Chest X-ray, AP view. Patient: 45 years old, sex M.
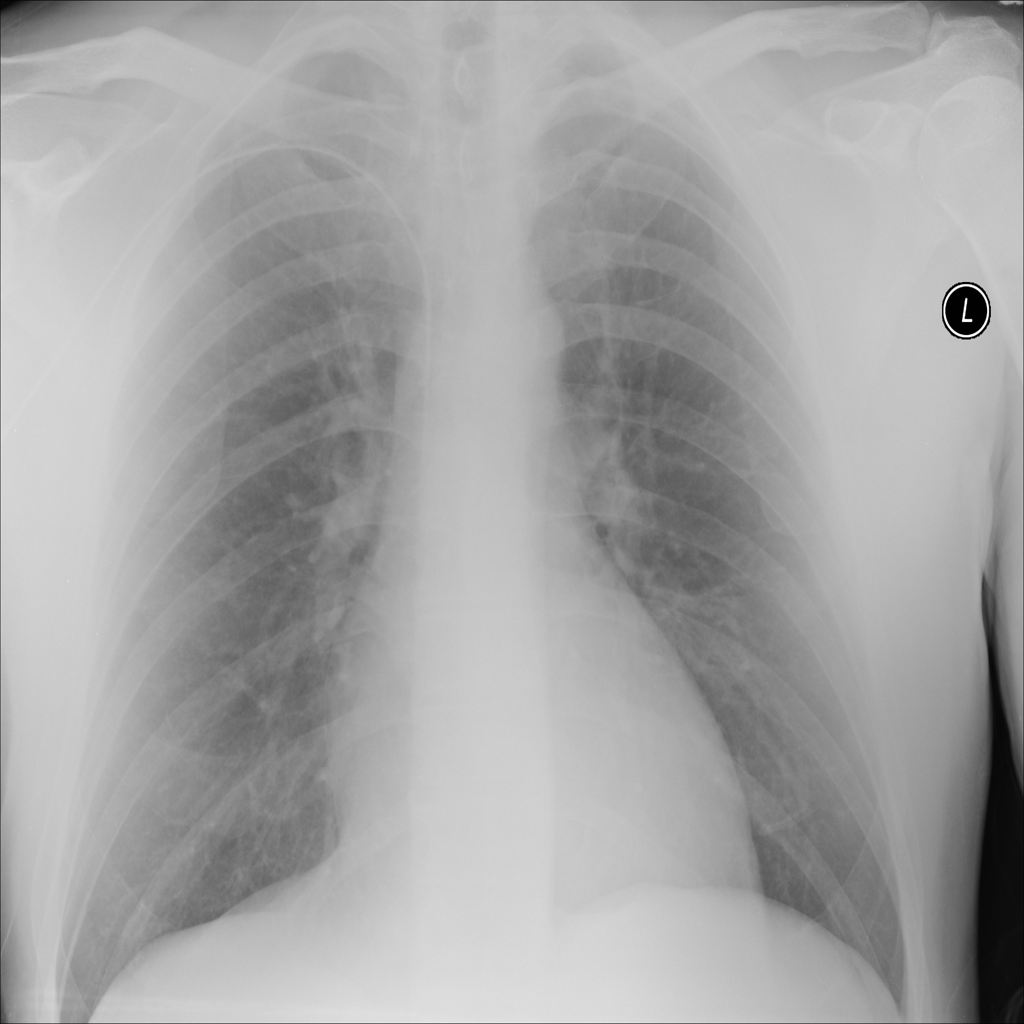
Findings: No Finding